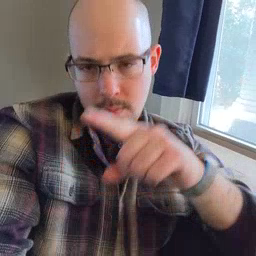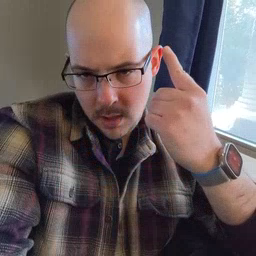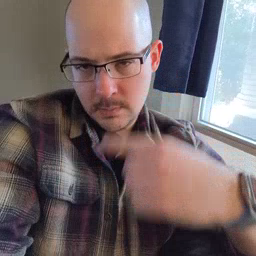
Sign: black